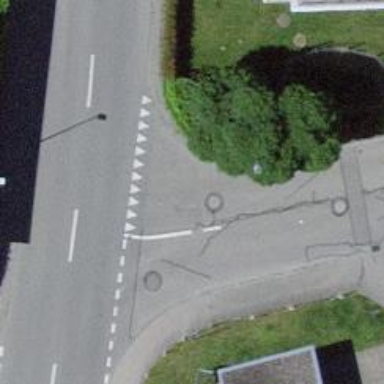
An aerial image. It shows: Road with "give way" sign.